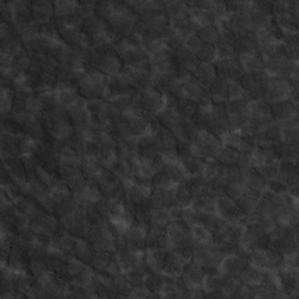
Label: non_frost